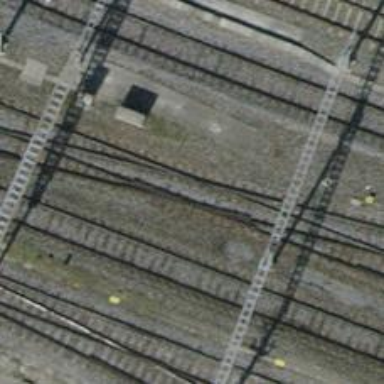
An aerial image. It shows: Railway crossing.